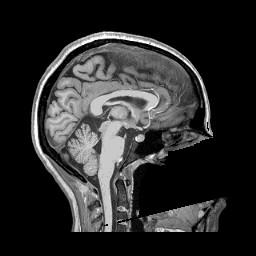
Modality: T1w
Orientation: sagittal